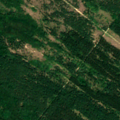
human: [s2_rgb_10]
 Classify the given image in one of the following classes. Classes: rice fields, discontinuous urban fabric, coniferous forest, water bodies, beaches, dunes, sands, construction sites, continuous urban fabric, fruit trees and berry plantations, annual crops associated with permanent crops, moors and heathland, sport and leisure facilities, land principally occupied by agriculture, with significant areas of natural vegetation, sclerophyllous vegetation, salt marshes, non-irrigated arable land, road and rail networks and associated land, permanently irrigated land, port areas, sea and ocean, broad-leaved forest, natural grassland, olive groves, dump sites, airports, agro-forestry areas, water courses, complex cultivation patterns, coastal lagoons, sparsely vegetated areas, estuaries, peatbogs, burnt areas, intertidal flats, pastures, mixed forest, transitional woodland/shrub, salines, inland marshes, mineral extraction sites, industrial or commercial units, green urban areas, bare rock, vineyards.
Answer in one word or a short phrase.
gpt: broad-leaved forest, coniferous forest, transitional woodland/shrub